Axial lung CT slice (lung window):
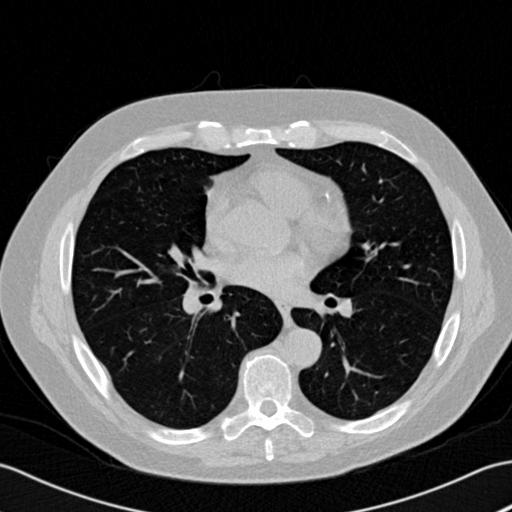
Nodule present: no